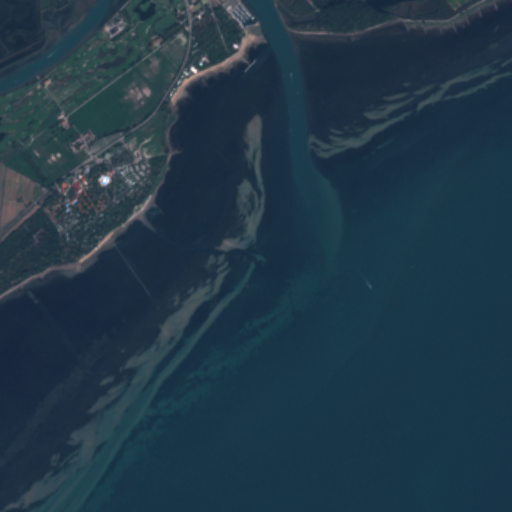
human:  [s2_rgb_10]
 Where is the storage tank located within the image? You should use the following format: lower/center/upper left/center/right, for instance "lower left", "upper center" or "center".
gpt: The storage tank is located in the upper left of the image.
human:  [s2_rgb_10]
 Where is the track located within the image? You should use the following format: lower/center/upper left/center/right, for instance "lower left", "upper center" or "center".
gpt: The track is located in the upper center of the image.
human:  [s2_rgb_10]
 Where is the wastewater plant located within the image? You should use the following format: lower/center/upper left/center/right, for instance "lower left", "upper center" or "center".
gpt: The wastewater plant is located in the upper left of the image.
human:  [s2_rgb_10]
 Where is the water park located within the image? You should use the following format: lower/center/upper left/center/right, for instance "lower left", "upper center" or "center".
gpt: The water park is located in the upper center of the image.
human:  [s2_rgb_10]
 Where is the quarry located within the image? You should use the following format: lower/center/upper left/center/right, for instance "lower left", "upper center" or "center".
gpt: There is no quarry in the image.